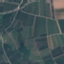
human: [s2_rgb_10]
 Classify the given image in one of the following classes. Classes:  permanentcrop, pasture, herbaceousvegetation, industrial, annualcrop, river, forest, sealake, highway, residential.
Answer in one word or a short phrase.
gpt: PermanentCrop